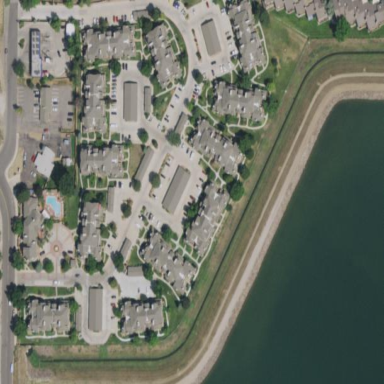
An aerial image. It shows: Condominium in residential area.